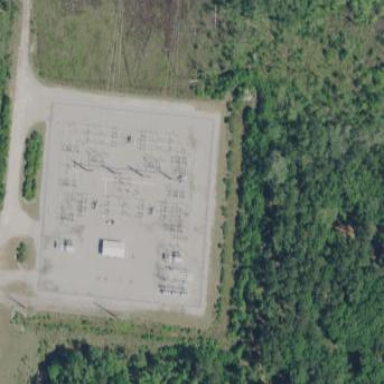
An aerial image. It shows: Distribution power substation secured by fence.